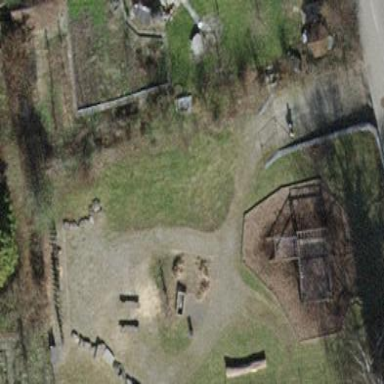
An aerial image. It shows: Playground area for leisure land.